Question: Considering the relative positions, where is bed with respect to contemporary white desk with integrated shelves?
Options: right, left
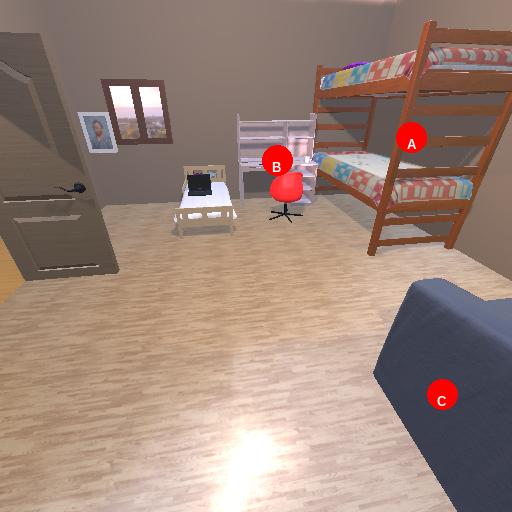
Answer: right